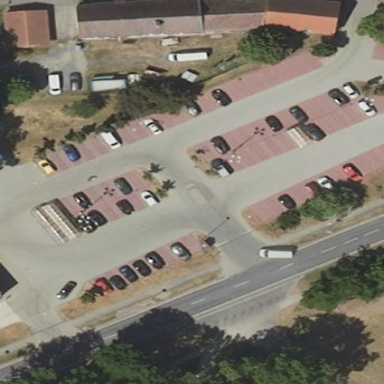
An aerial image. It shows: Parking area with paving stones surface.